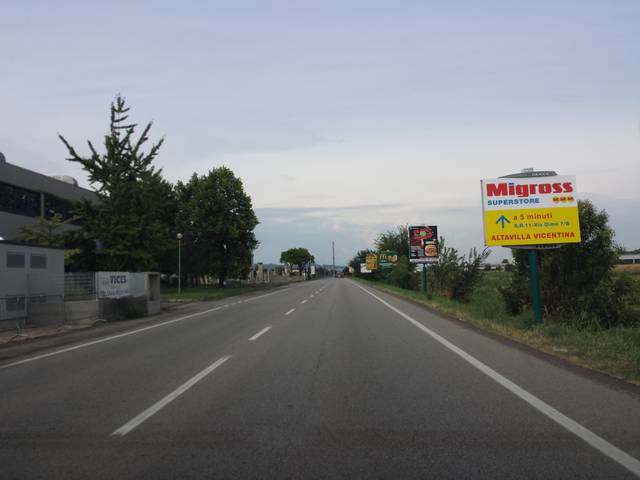
Region: Italy
Coordinates: 45.491, 11.439